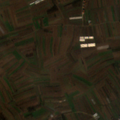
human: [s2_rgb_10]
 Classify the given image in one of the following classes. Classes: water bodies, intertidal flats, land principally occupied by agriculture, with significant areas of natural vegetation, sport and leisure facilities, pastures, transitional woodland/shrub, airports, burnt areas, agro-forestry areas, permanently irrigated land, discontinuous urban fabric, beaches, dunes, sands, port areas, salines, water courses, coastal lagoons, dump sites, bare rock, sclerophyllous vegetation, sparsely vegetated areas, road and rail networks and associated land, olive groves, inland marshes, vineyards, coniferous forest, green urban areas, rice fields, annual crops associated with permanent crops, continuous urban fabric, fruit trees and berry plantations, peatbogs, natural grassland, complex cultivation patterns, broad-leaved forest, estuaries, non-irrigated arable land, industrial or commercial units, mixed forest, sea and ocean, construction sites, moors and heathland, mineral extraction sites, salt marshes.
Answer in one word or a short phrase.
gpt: discontinuous urban fabric, non-irrigated arable land, land principally occupied by agriculture, with significant areas of natural vegetation